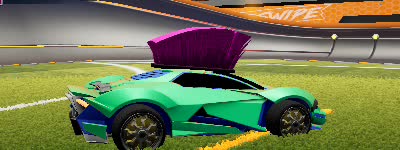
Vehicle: werewolf